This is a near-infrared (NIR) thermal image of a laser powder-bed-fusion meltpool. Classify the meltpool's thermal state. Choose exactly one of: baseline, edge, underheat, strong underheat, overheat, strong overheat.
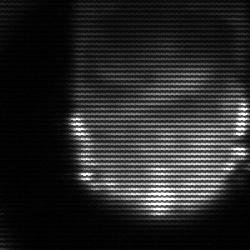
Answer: edge